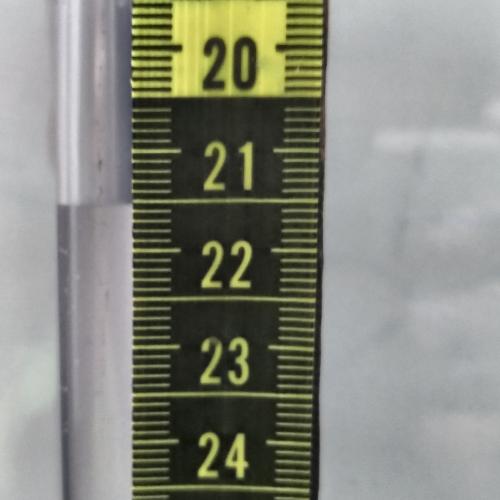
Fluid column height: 21.5 cm